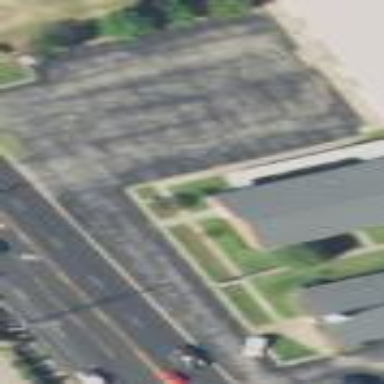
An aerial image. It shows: Asphalt parking area.